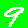
Digit: 9